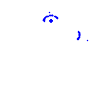
Particle: proton